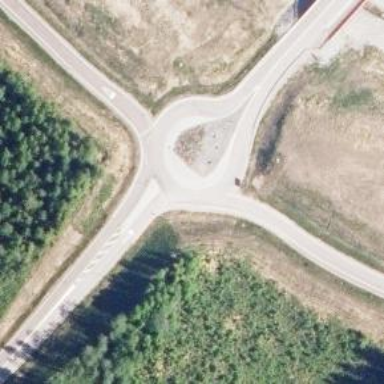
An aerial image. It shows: Unclassified road with asphalt surface leading to roundabout.